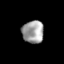
Tissue: skin
Cell type: T cells
Senescence score: 0.1903
Nuclear area (px): 479
Mean DAPI intensity: 160.18